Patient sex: M
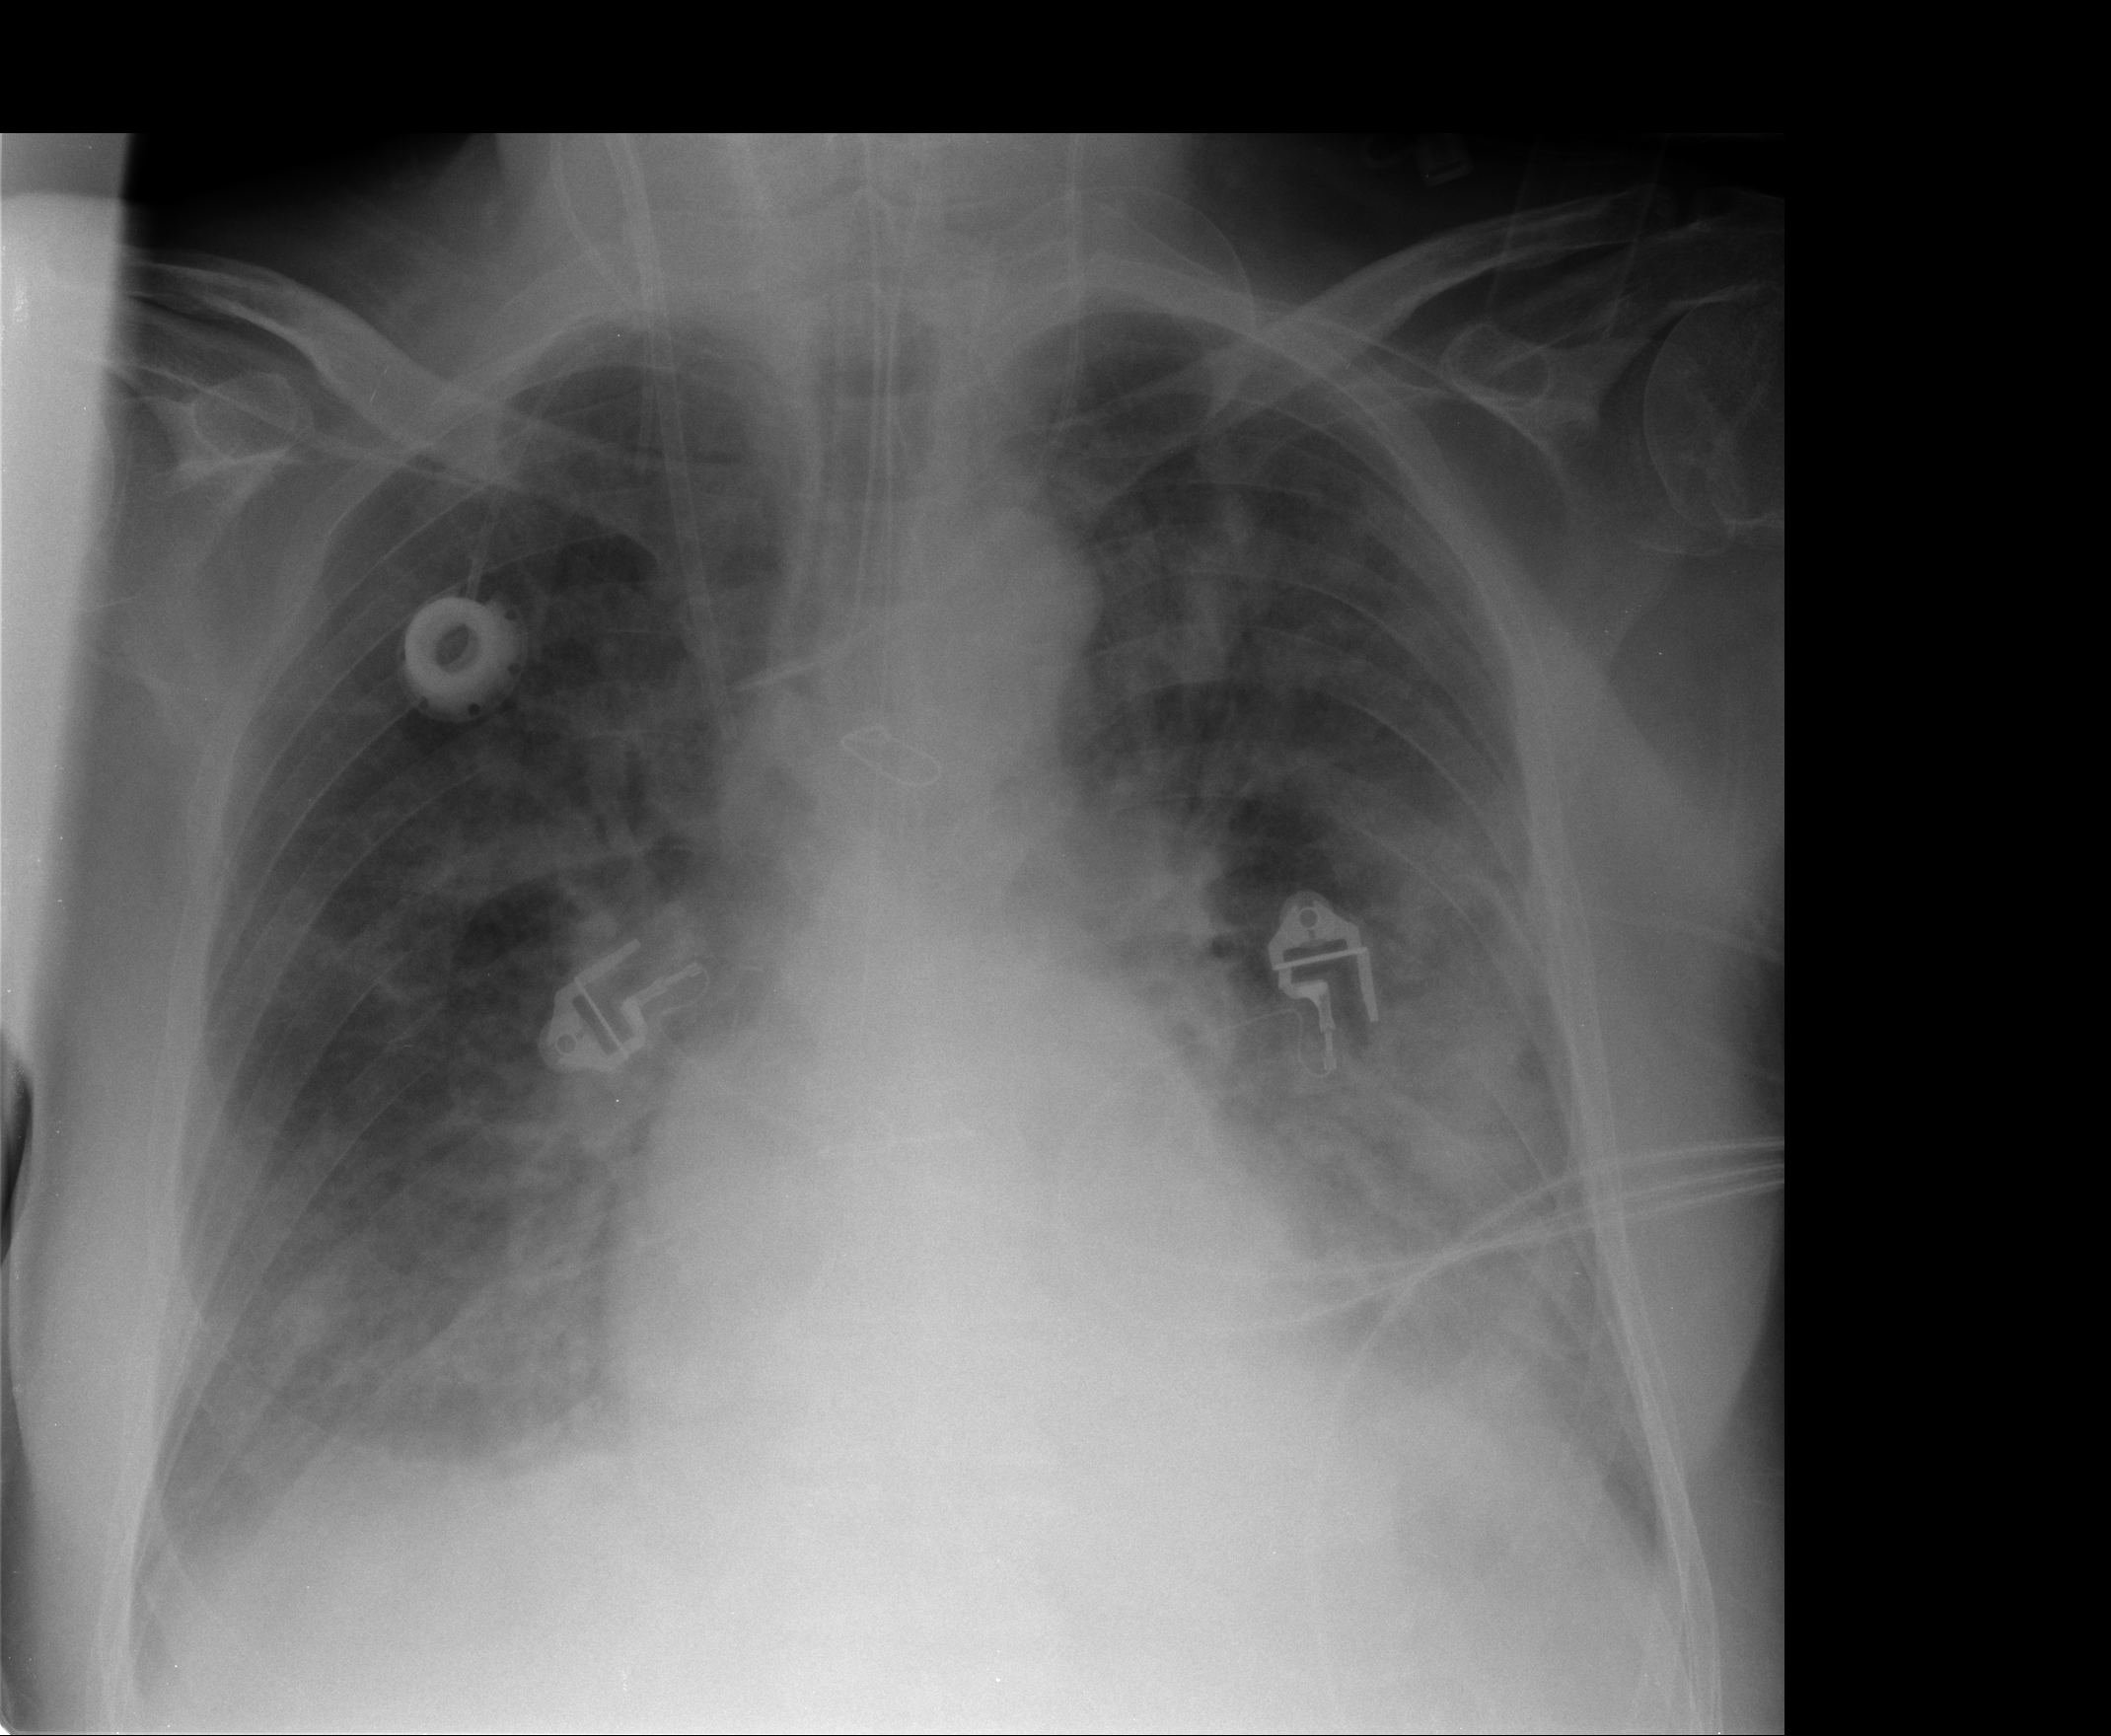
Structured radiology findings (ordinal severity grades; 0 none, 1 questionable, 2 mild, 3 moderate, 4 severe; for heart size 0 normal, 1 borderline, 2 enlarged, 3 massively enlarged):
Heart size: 0
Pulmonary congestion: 1
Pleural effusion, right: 1
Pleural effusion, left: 1
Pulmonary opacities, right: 2
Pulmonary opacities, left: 3
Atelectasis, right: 2
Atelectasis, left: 2